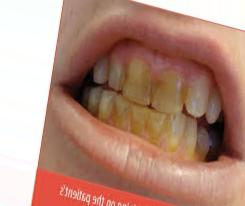
Condition: Tooth Discoloration